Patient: sex M, age 76
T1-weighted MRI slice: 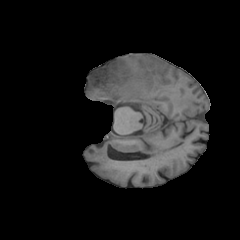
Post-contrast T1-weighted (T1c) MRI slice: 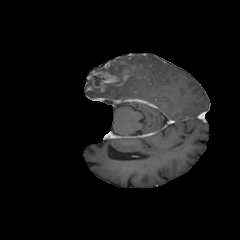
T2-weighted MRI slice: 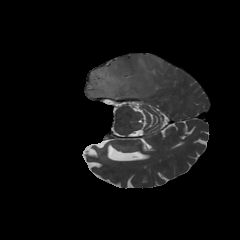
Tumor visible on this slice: yes
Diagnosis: Glioblastoma, IDH-wildtype
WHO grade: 4